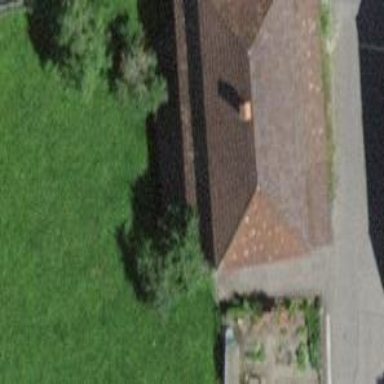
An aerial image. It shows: Simple and straightforward house.